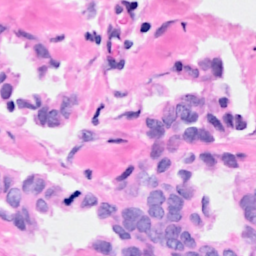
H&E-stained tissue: Breast